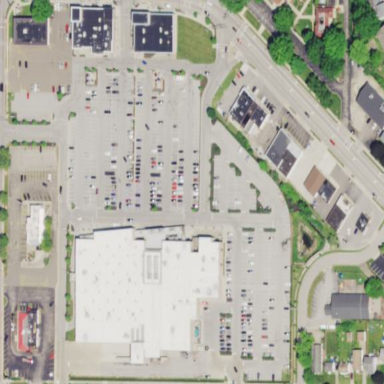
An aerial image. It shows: Retail area.